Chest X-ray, AP view. Patient: 58 years old, sex M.
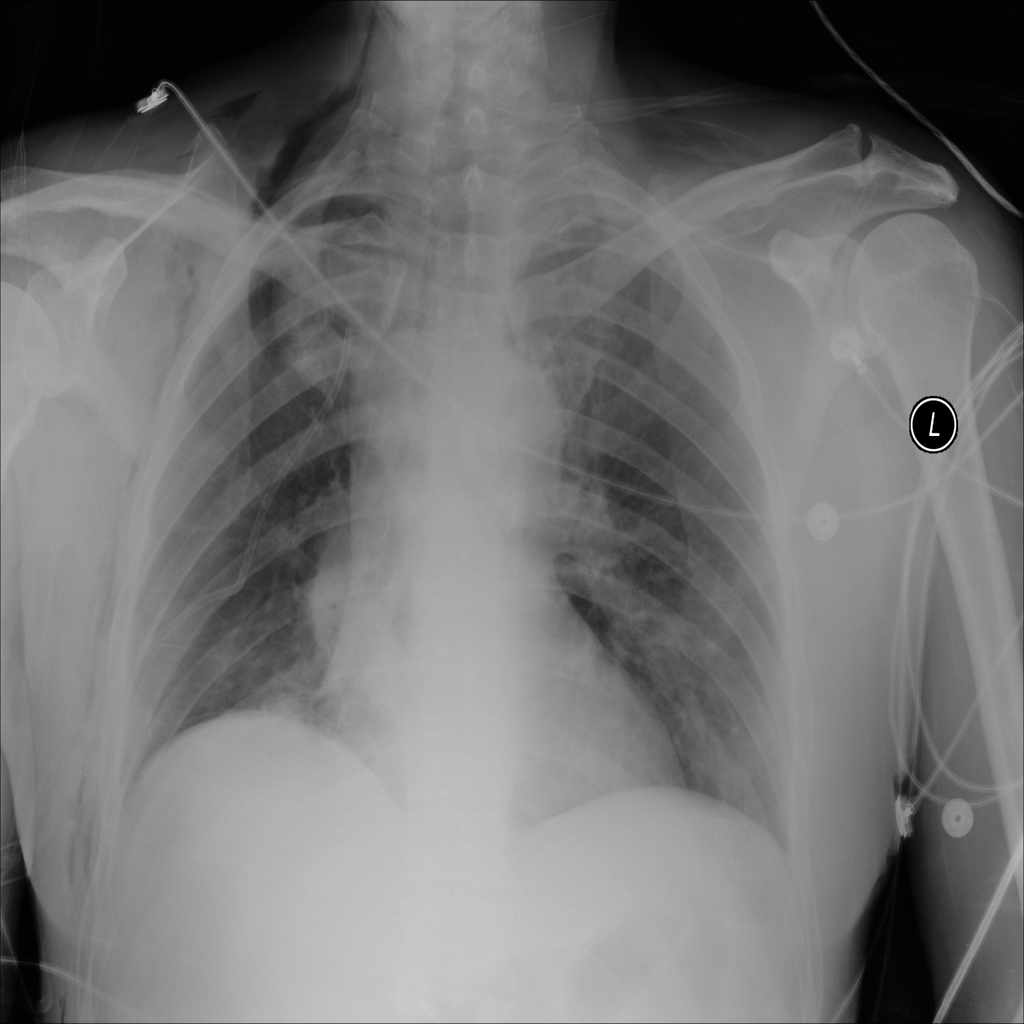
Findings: Emphysema, Pneumothorax